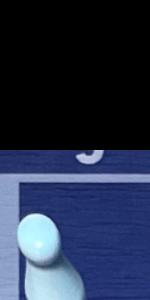
Label: Empty